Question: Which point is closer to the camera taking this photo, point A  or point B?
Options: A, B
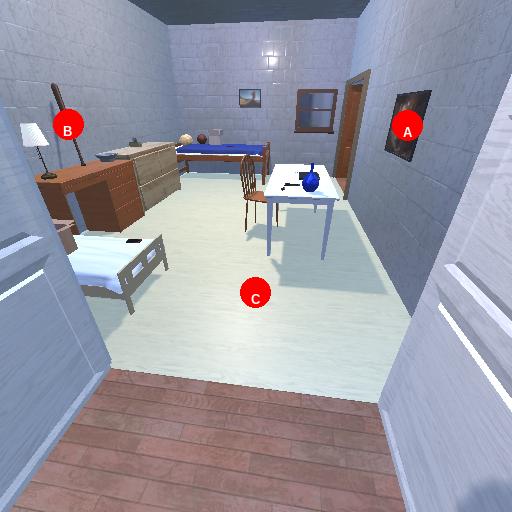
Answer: A